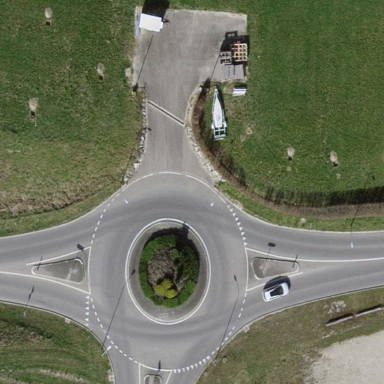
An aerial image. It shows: Secondary road around roundabout.